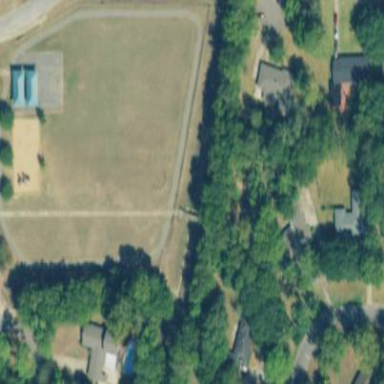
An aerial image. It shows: Track in leisure land.